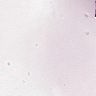
Metastatic tissue present: no